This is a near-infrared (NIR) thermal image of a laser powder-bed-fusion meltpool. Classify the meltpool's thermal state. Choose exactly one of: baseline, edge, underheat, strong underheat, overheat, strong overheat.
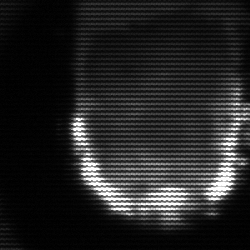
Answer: baseline